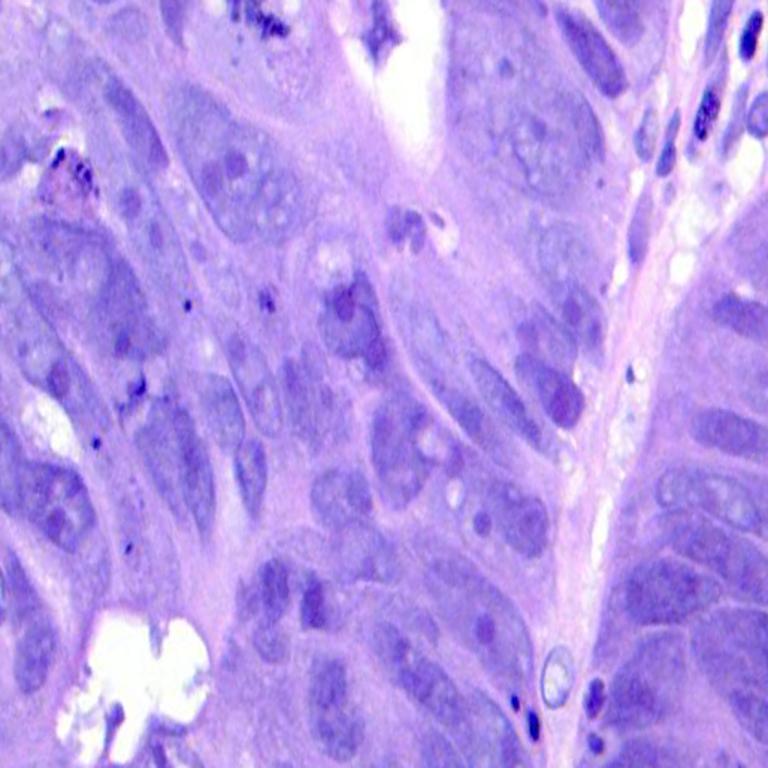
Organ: colon
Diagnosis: adenocarcinomas